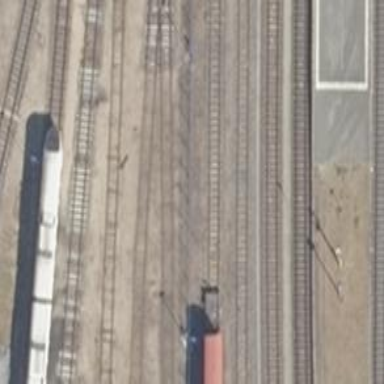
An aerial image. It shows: Railway yard.